Interaction volume radius: 5 \u00c5
Interaction volume height: 10 \u00c5
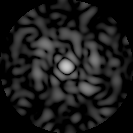
Disorder parameter: 0.7942